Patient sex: M
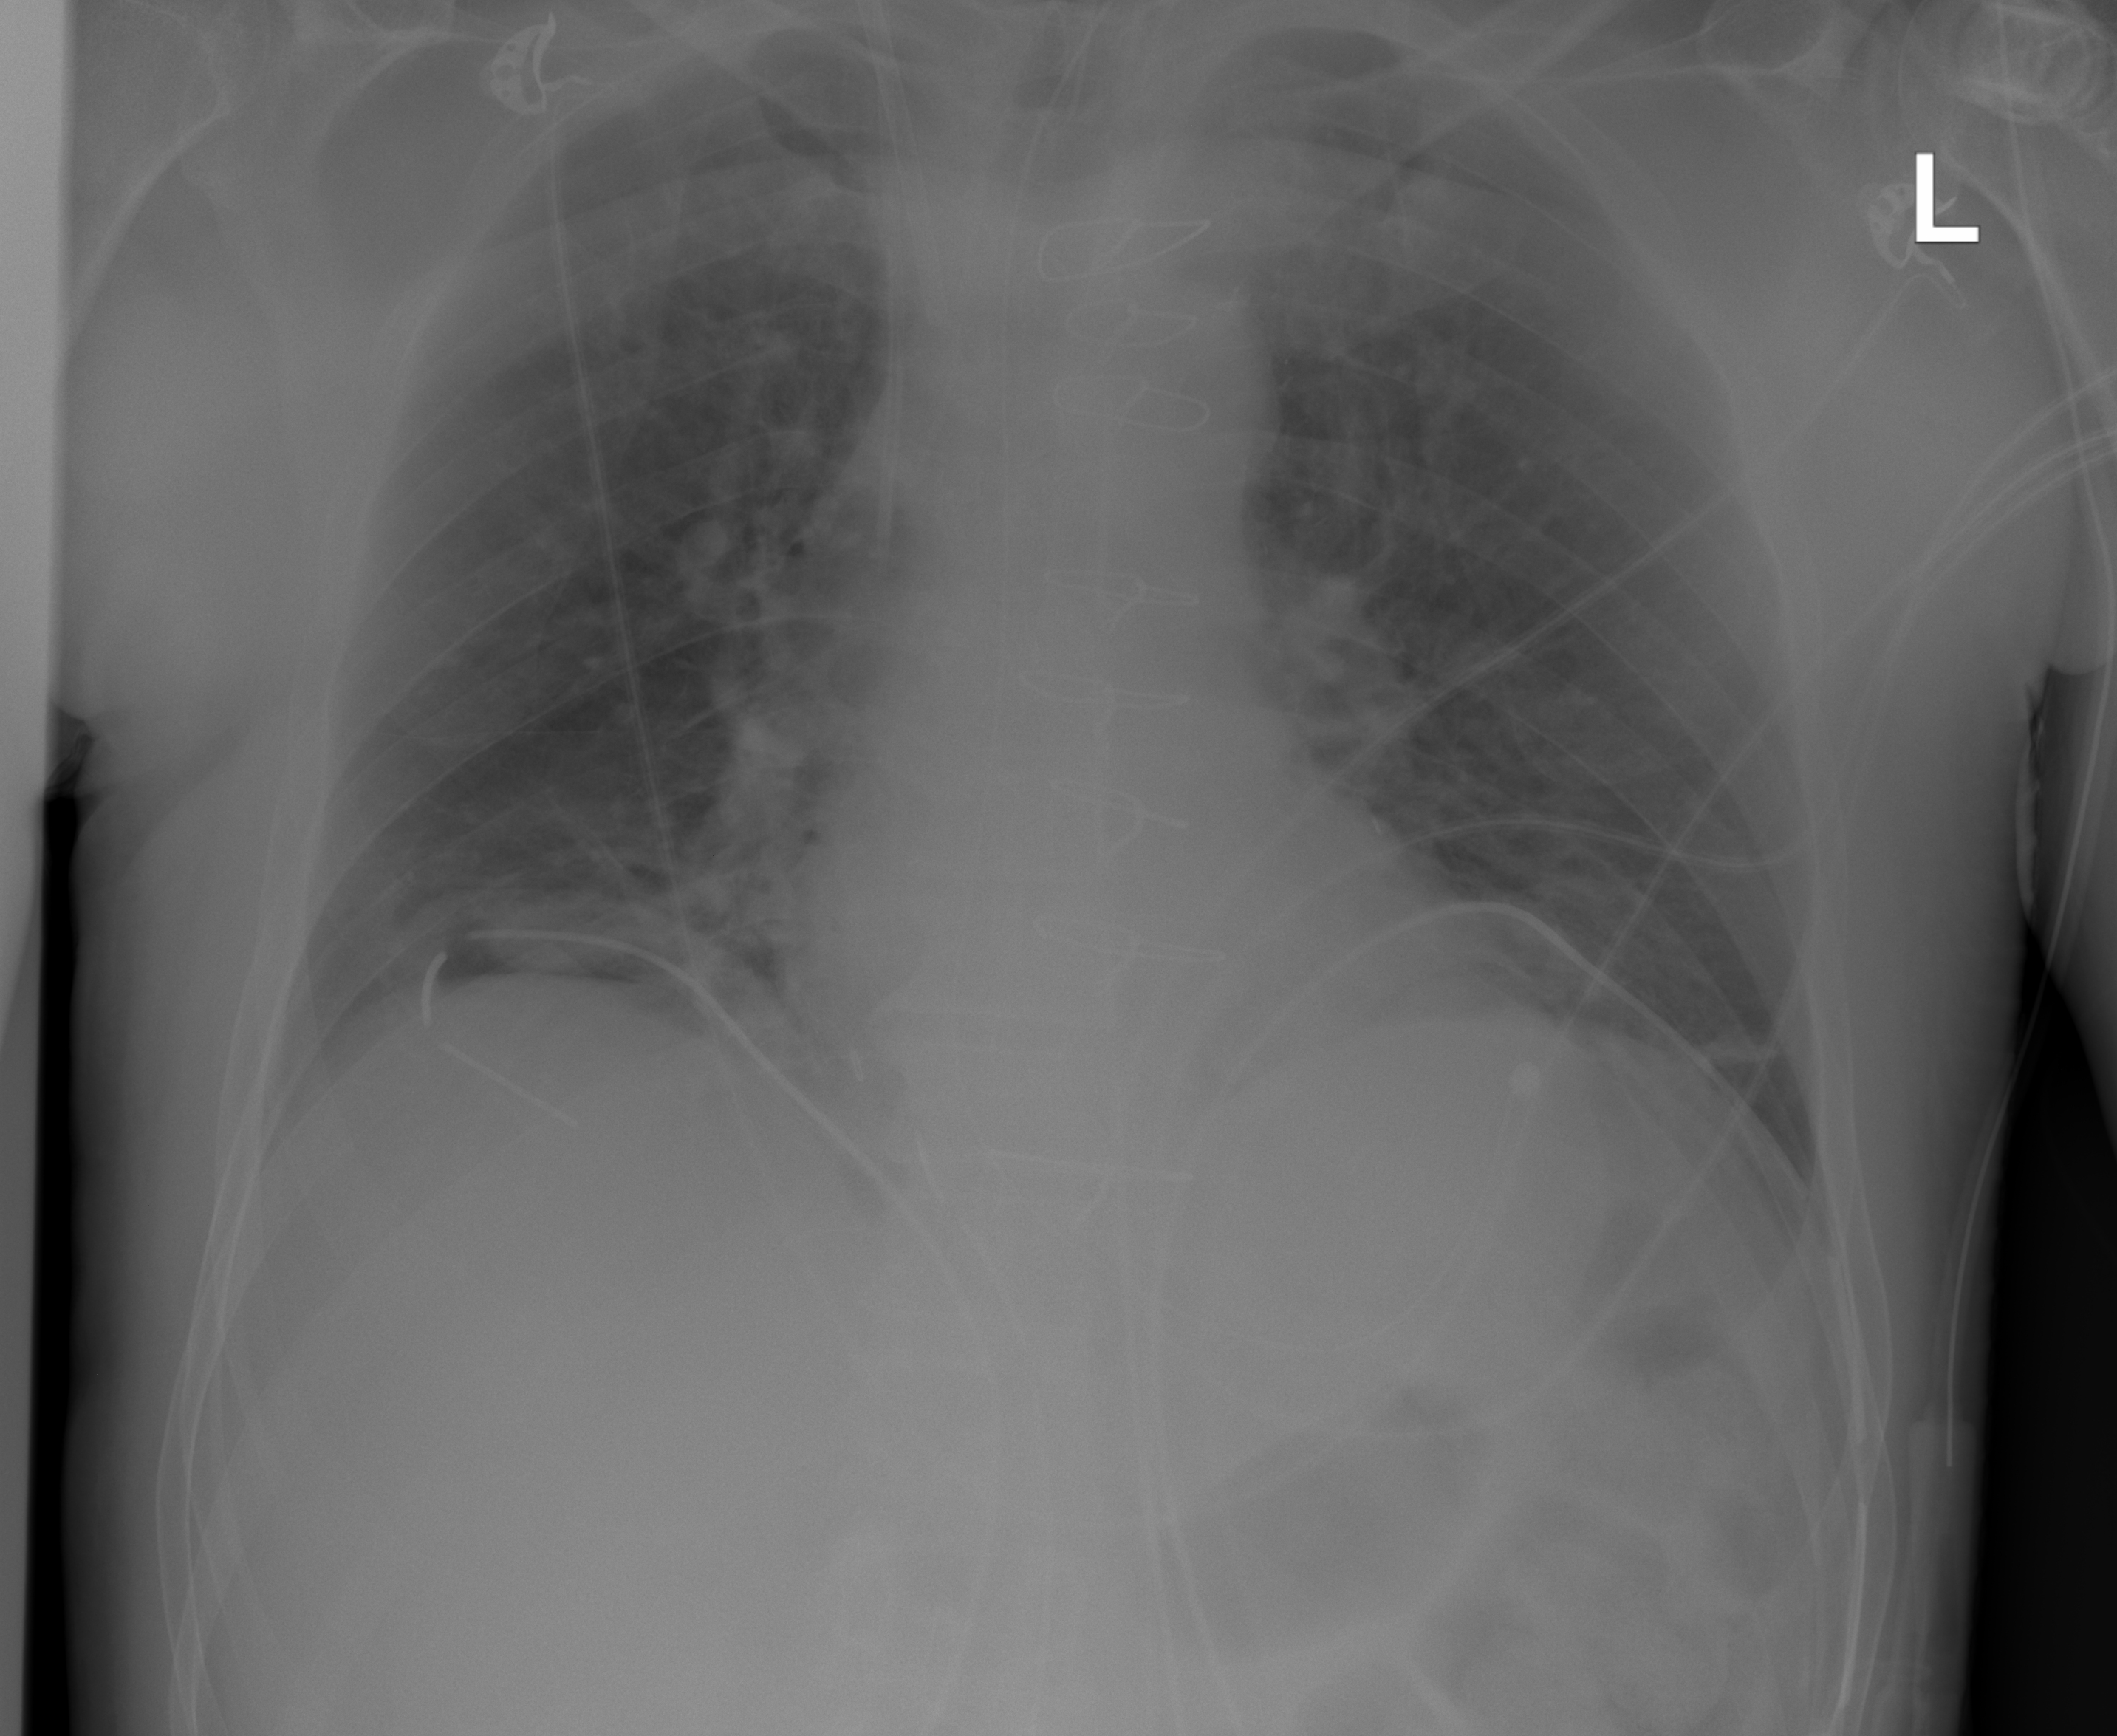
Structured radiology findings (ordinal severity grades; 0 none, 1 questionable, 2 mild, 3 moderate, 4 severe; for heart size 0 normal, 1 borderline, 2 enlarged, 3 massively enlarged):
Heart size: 2
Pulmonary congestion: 2
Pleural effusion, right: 0
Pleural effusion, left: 0
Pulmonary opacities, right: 0
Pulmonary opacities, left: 0
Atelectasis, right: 2
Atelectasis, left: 0